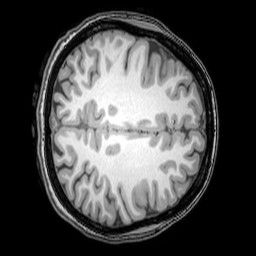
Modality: T1w
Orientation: axial
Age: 18
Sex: female
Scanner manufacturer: philips
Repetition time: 0.008154 s
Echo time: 0.00377 s